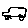
Label: car